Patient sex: M
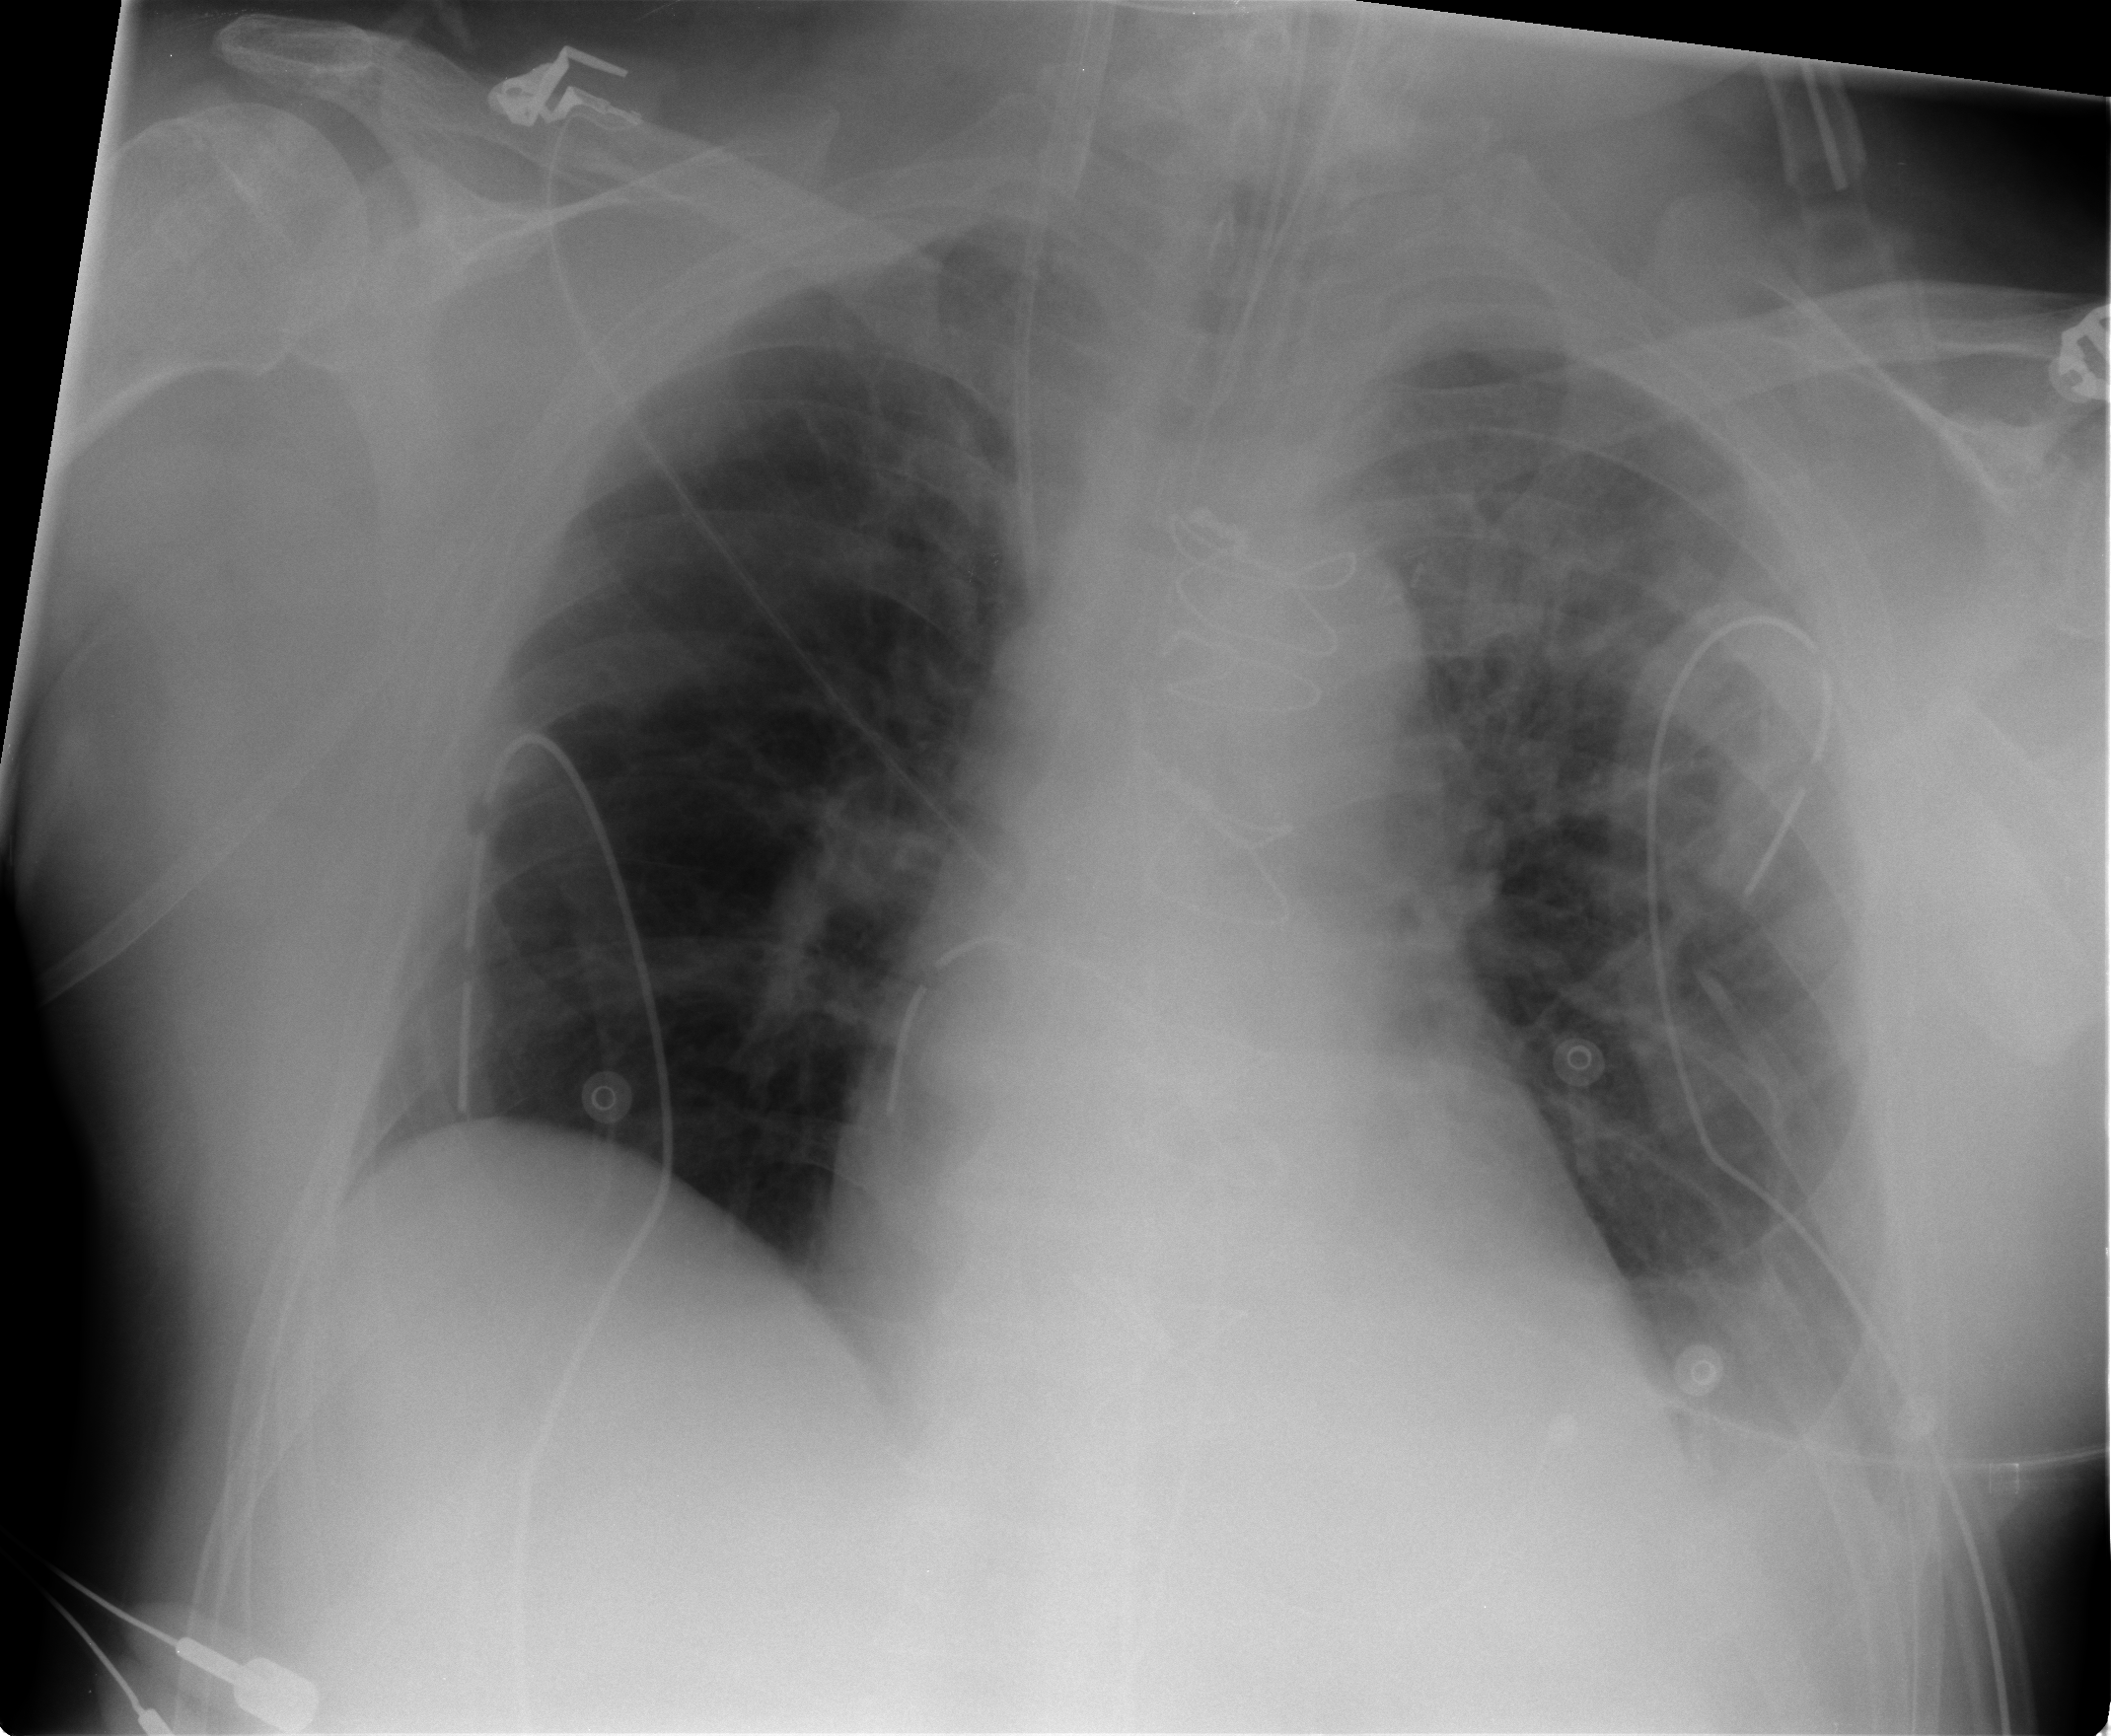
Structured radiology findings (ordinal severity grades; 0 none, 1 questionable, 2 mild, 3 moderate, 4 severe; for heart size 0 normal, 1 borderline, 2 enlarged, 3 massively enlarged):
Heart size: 1
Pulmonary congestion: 2
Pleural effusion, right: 0
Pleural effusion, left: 2
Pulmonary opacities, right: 0
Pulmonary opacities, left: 2
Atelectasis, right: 0
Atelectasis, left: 2